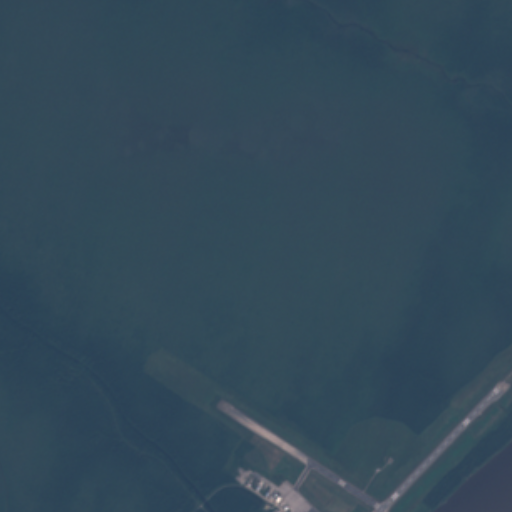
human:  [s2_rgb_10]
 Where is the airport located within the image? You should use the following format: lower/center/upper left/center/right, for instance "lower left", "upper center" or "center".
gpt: The airport is located in the lower of the image.
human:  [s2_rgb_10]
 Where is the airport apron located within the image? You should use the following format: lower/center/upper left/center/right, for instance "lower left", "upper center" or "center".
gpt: The airport apron is located in the lower center of the image.
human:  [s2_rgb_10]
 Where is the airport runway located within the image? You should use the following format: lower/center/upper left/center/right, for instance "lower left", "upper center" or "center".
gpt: The airport runway is located in the lower right of the image.
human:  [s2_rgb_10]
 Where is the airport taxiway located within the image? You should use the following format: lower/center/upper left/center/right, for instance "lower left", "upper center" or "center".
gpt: The airport taxiway is located in the lower center of the image.
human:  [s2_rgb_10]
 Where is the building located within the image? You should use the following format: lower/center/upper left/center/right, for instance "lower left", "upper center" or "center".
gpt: The building is located in the lower center of the image.
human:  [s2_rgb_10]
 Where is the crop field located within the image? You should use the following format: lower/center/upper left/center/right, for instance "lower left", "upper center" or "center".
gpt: There is no crop field in the image.